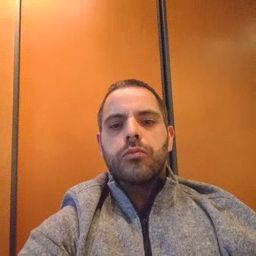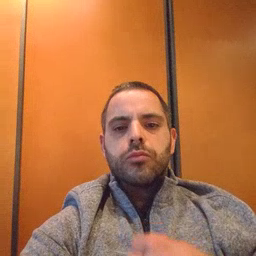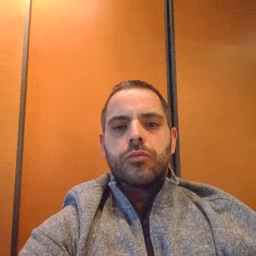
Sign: white